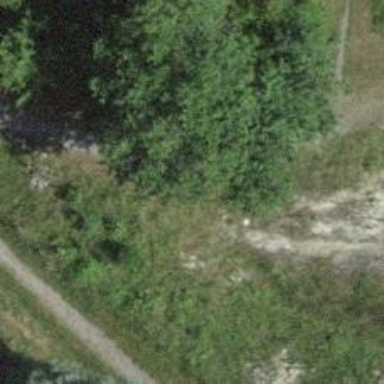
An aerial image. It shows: Grass track road with grade 5 tracktype.